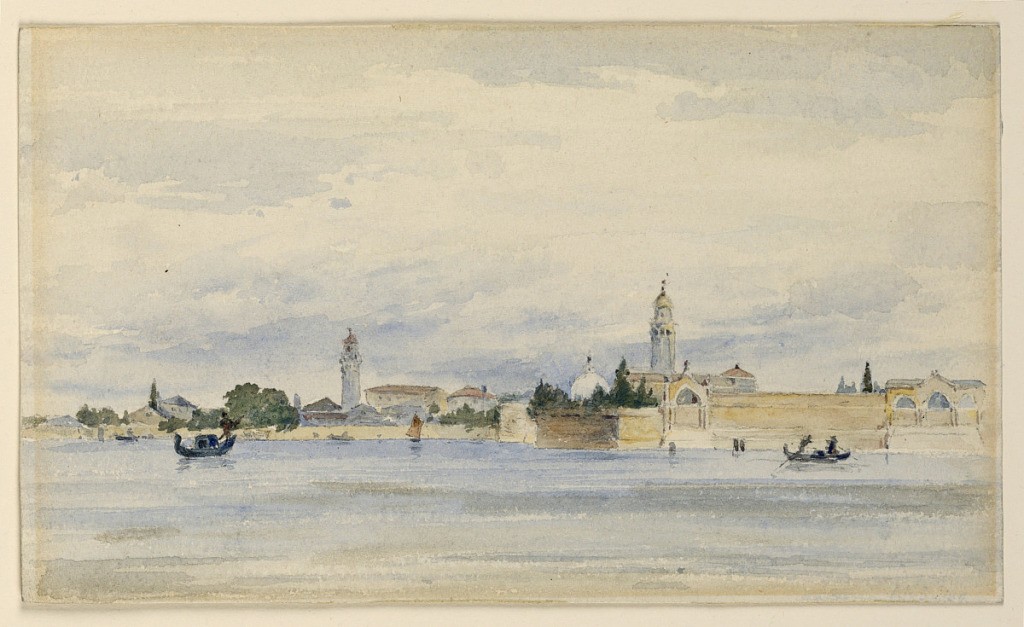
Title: Old Cemetery, Venice
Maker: Arnold William Brunner, American, 1857–1925
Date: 1883
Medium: Brush and watercolor on paper
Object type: Drawing
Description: View from the Canal. Low buildings, two towers. Gondolas left and right.